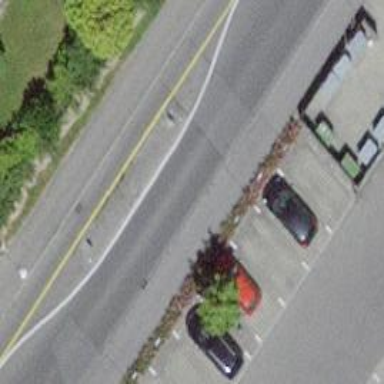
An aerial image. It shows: Chicane for traffic calming.